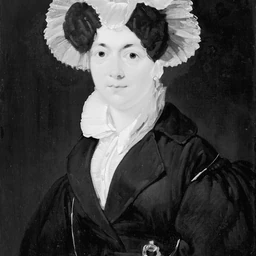
Title: Portrait of a Woman
Artist: Mathias Stoltenberg
Caption: portrait of a woman, oil on canvas, portrait, nineteenth century, oil painting, oil paint (paint), women, woman, portraits: female subject, portraits, headdresses, dresses, belt, 19th century, painting techniques, painting (image making), painting, paint, canvas, oil paintings (visual works), european painting, mathias stoltenberg, a work made of oil on canvas., painting and sculpture of europe, art institute of chicago